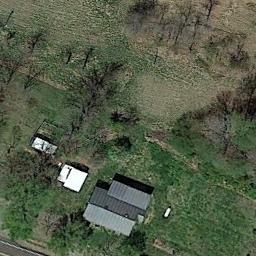
Label: residential